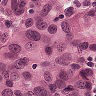
Metastatic tissue present: yes